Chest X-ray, PA view. Patient: 49 years old, sex F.
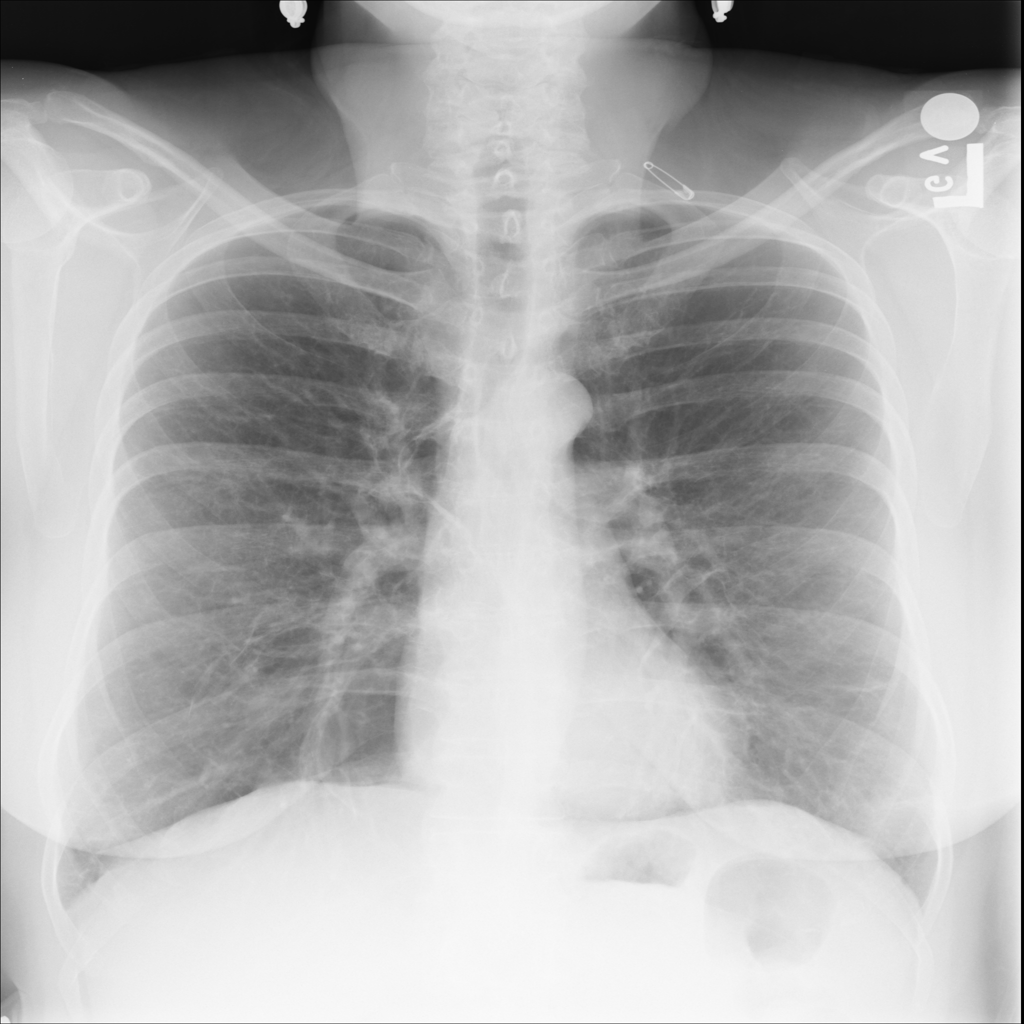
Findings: No Finding